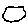
Label: hexagon